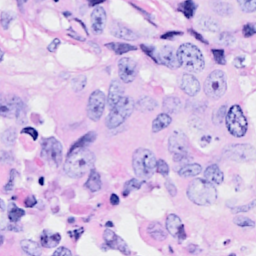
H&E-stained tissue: Breast